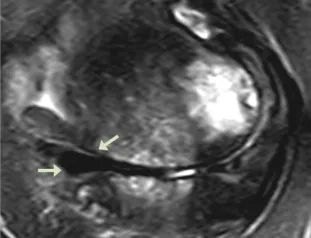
MRI sagittal . Pretreatment MRI scans. Sequential image, 4/20.
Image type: radiology (mri)